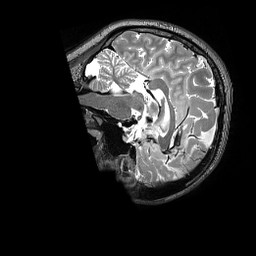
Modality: T2w
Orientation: sagittal
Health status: healthy
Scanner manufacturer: siemens
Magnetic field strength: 3 T
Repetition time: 3.2 s
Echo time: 0.565 s